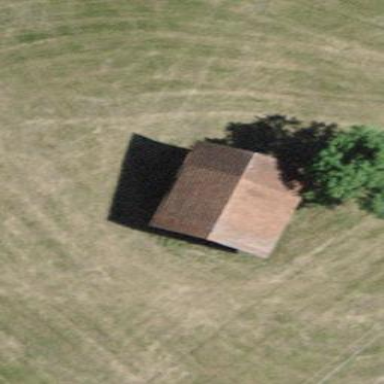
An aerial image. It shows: Rural barn.